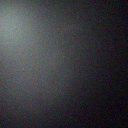
Screen state: off